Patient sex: M
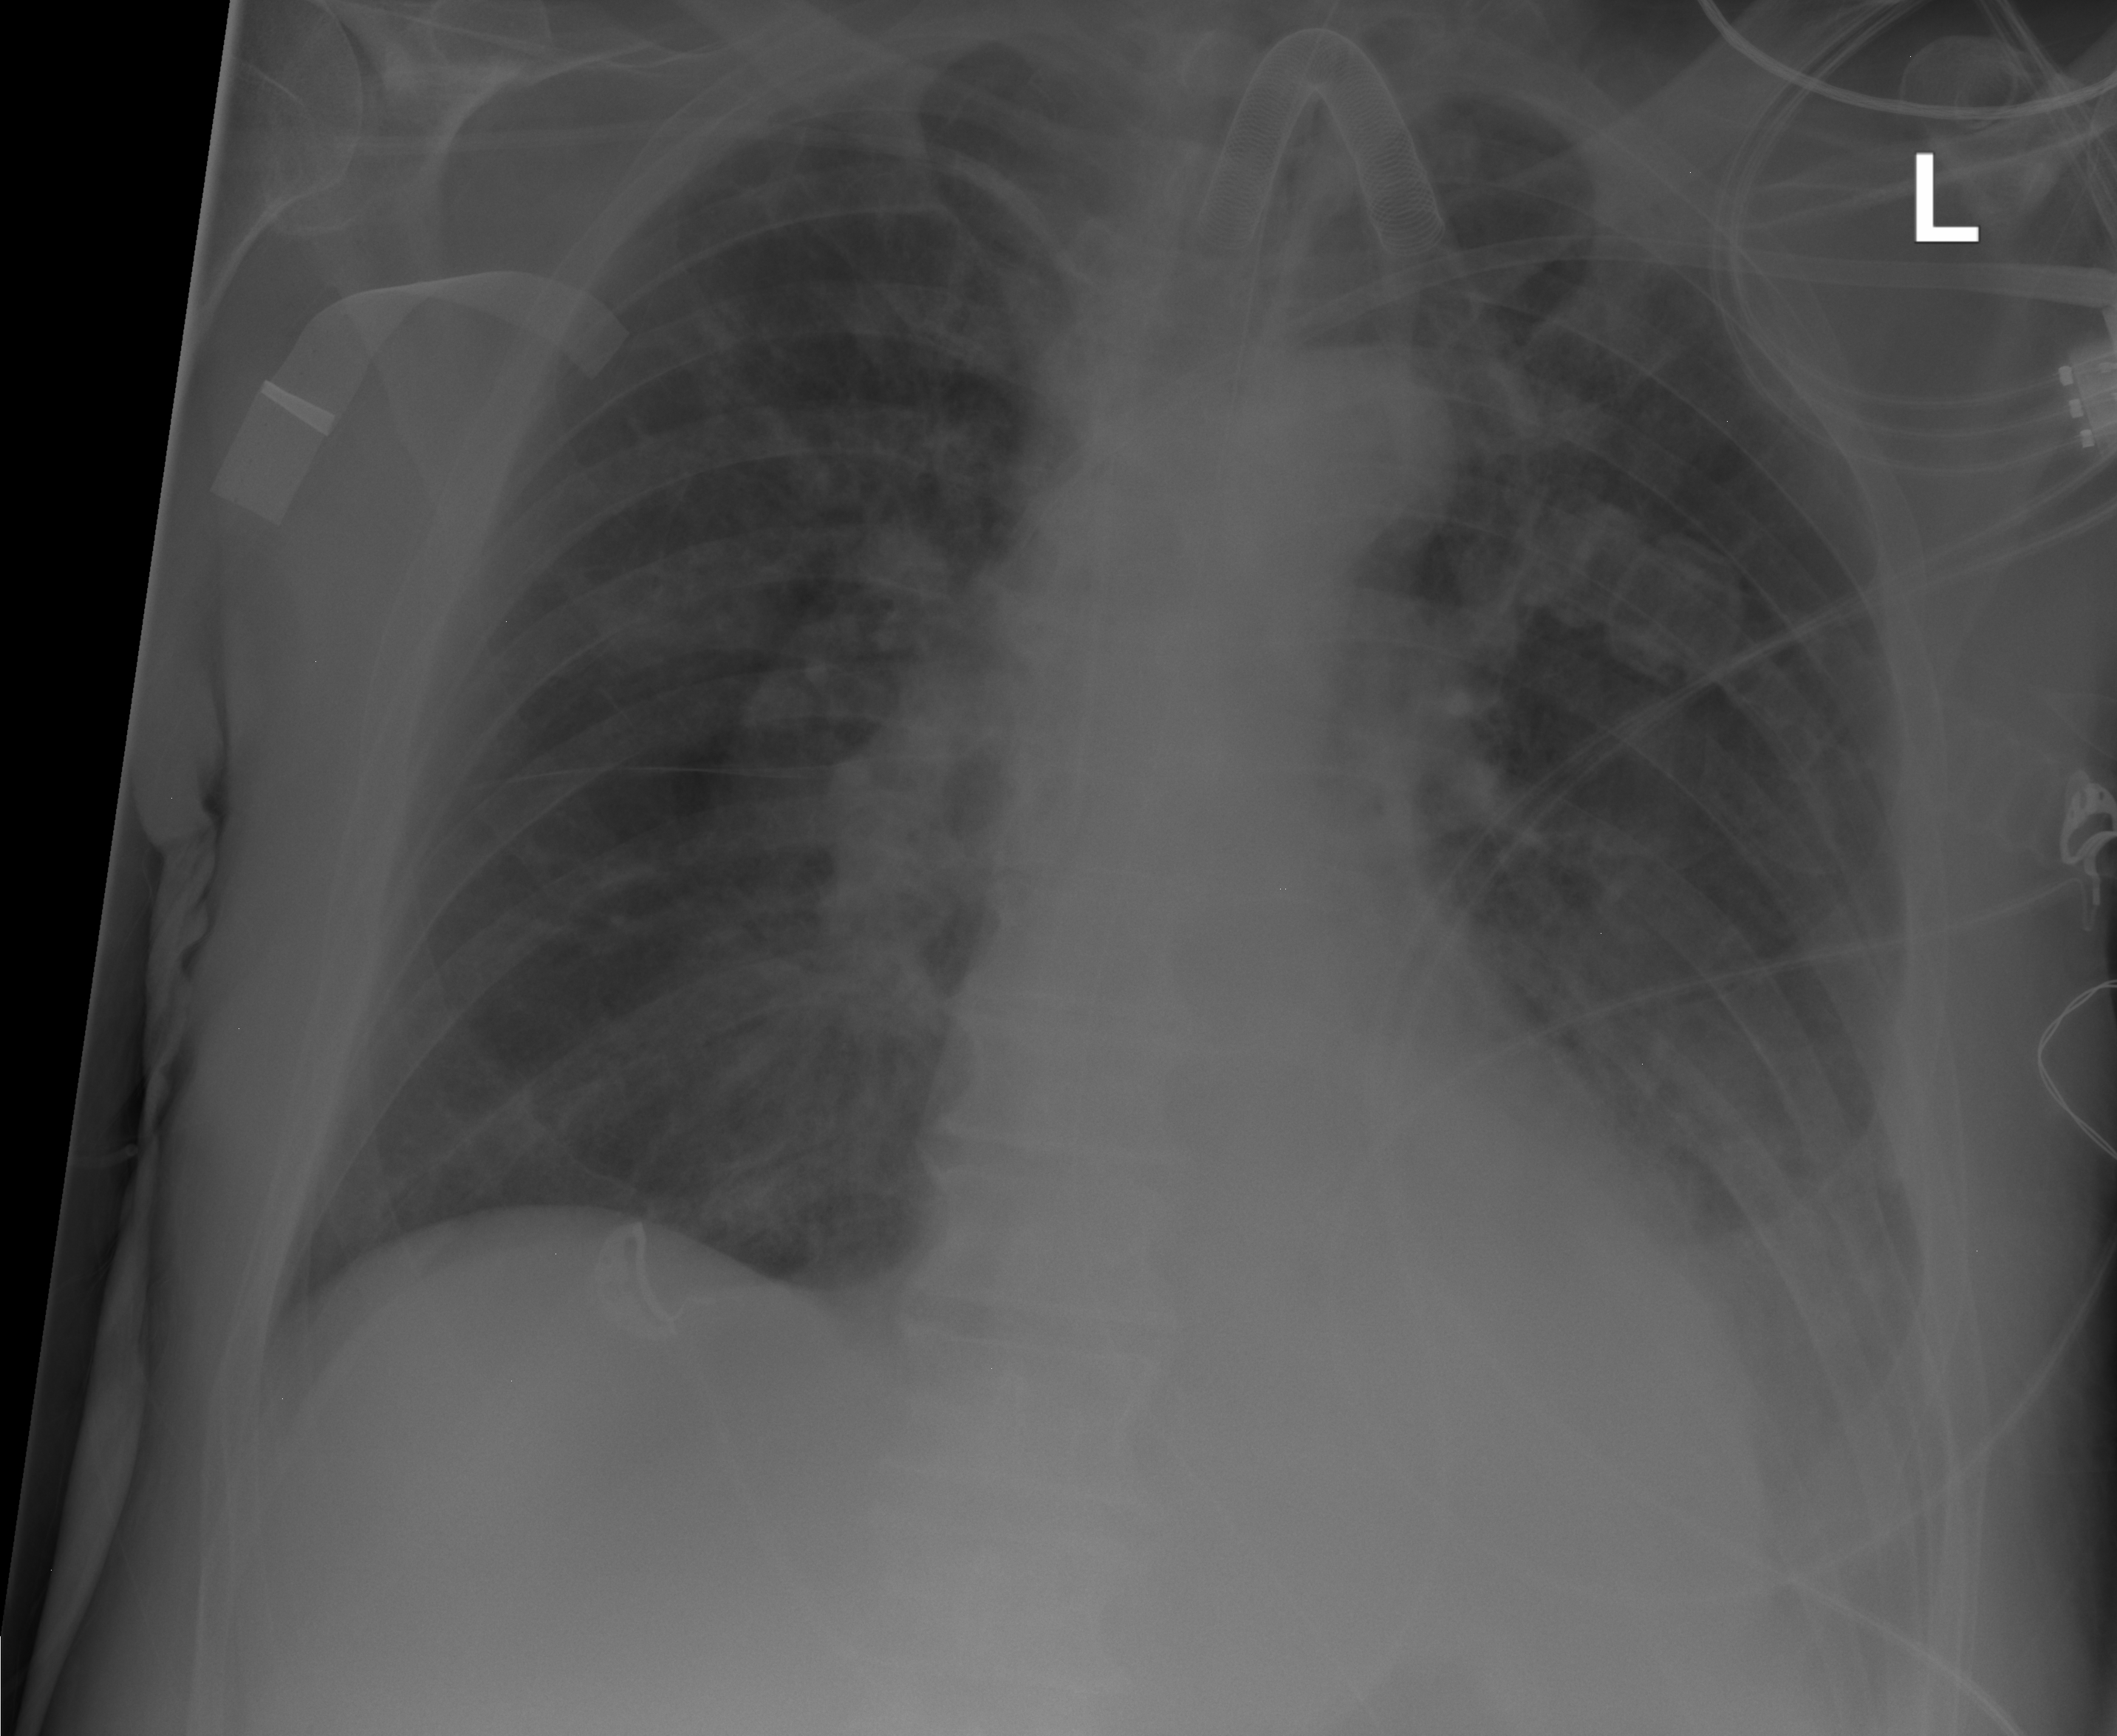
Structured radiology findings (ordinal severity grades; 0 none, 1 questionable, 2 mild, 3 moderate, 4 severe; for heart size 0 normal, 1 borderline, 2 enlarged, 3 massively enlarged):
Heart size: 0
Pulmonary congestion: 2
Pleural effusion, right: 1
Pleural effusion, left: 2
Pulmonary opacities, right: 2
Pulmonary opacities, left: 2
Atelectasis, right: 2
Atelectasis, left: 0